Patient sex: F
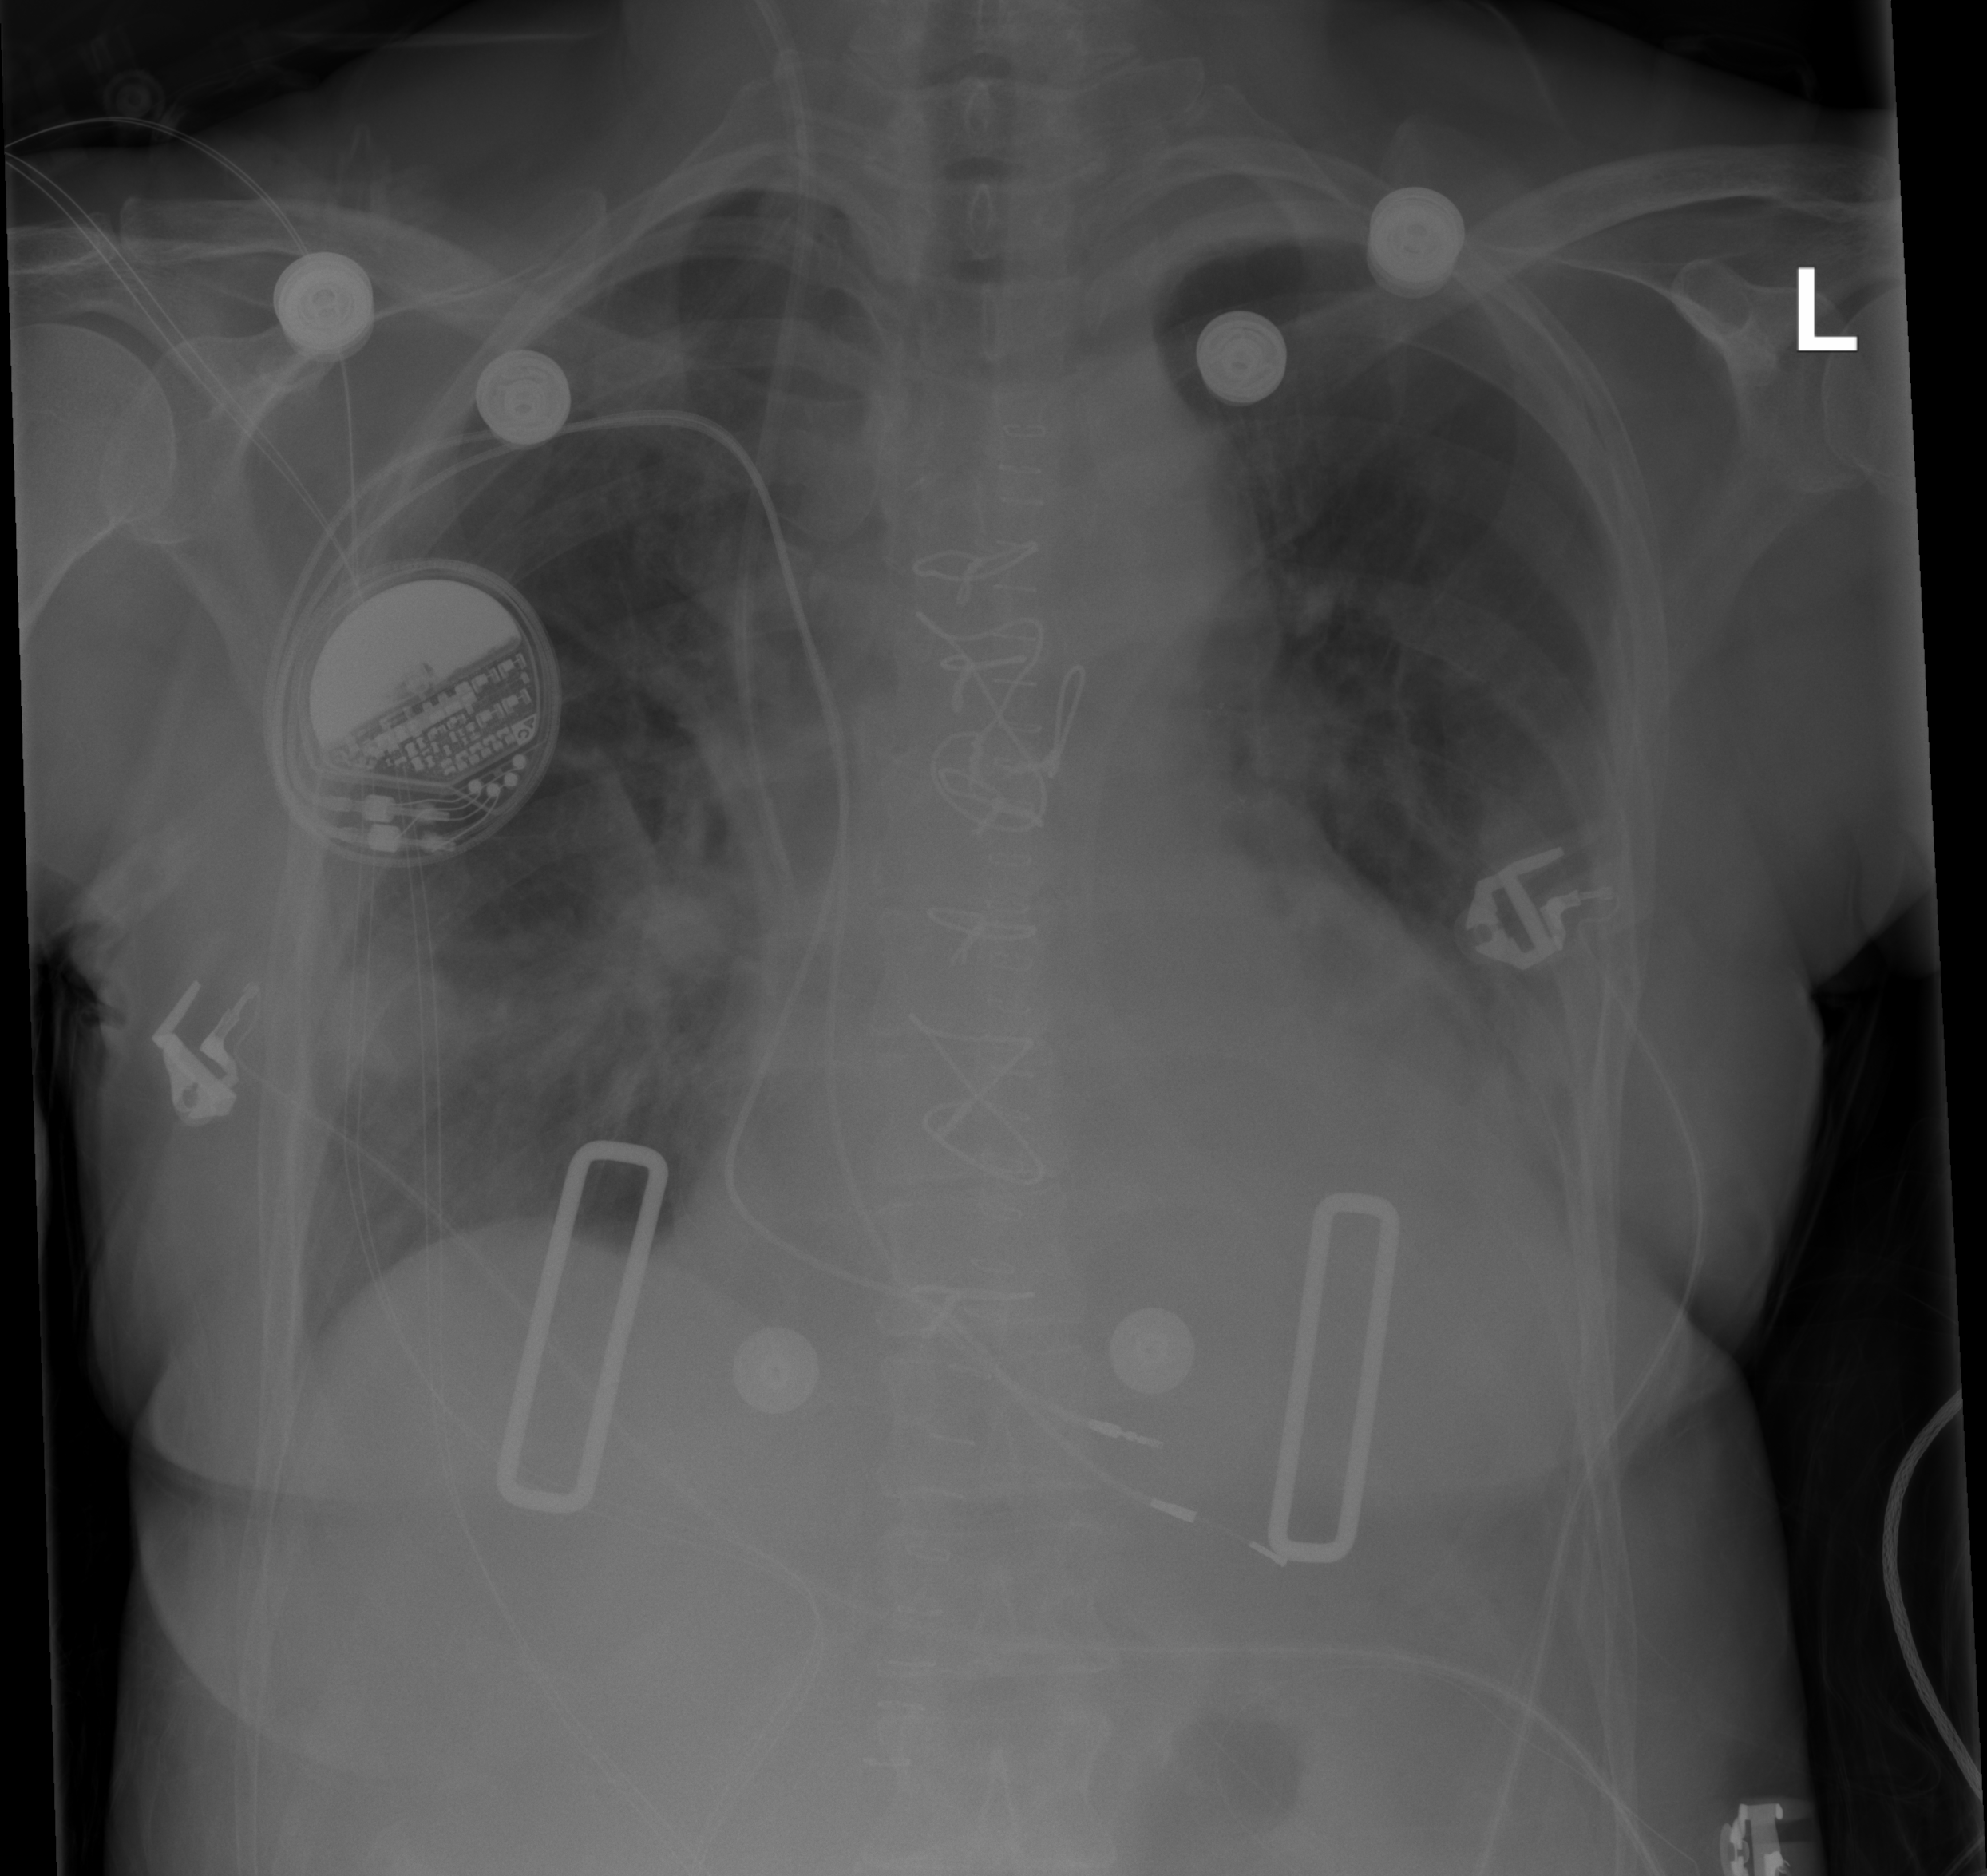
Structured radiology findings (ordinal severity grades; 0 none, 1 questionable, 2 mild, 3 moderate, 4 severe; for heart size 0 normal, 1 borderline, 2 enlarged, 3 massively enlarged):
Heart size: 2
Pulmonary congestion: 2
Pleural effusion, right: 0
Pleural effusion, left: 1
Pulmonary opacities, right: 0
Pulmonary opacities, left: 0
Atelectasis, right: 2
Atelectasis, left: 2